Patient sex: M
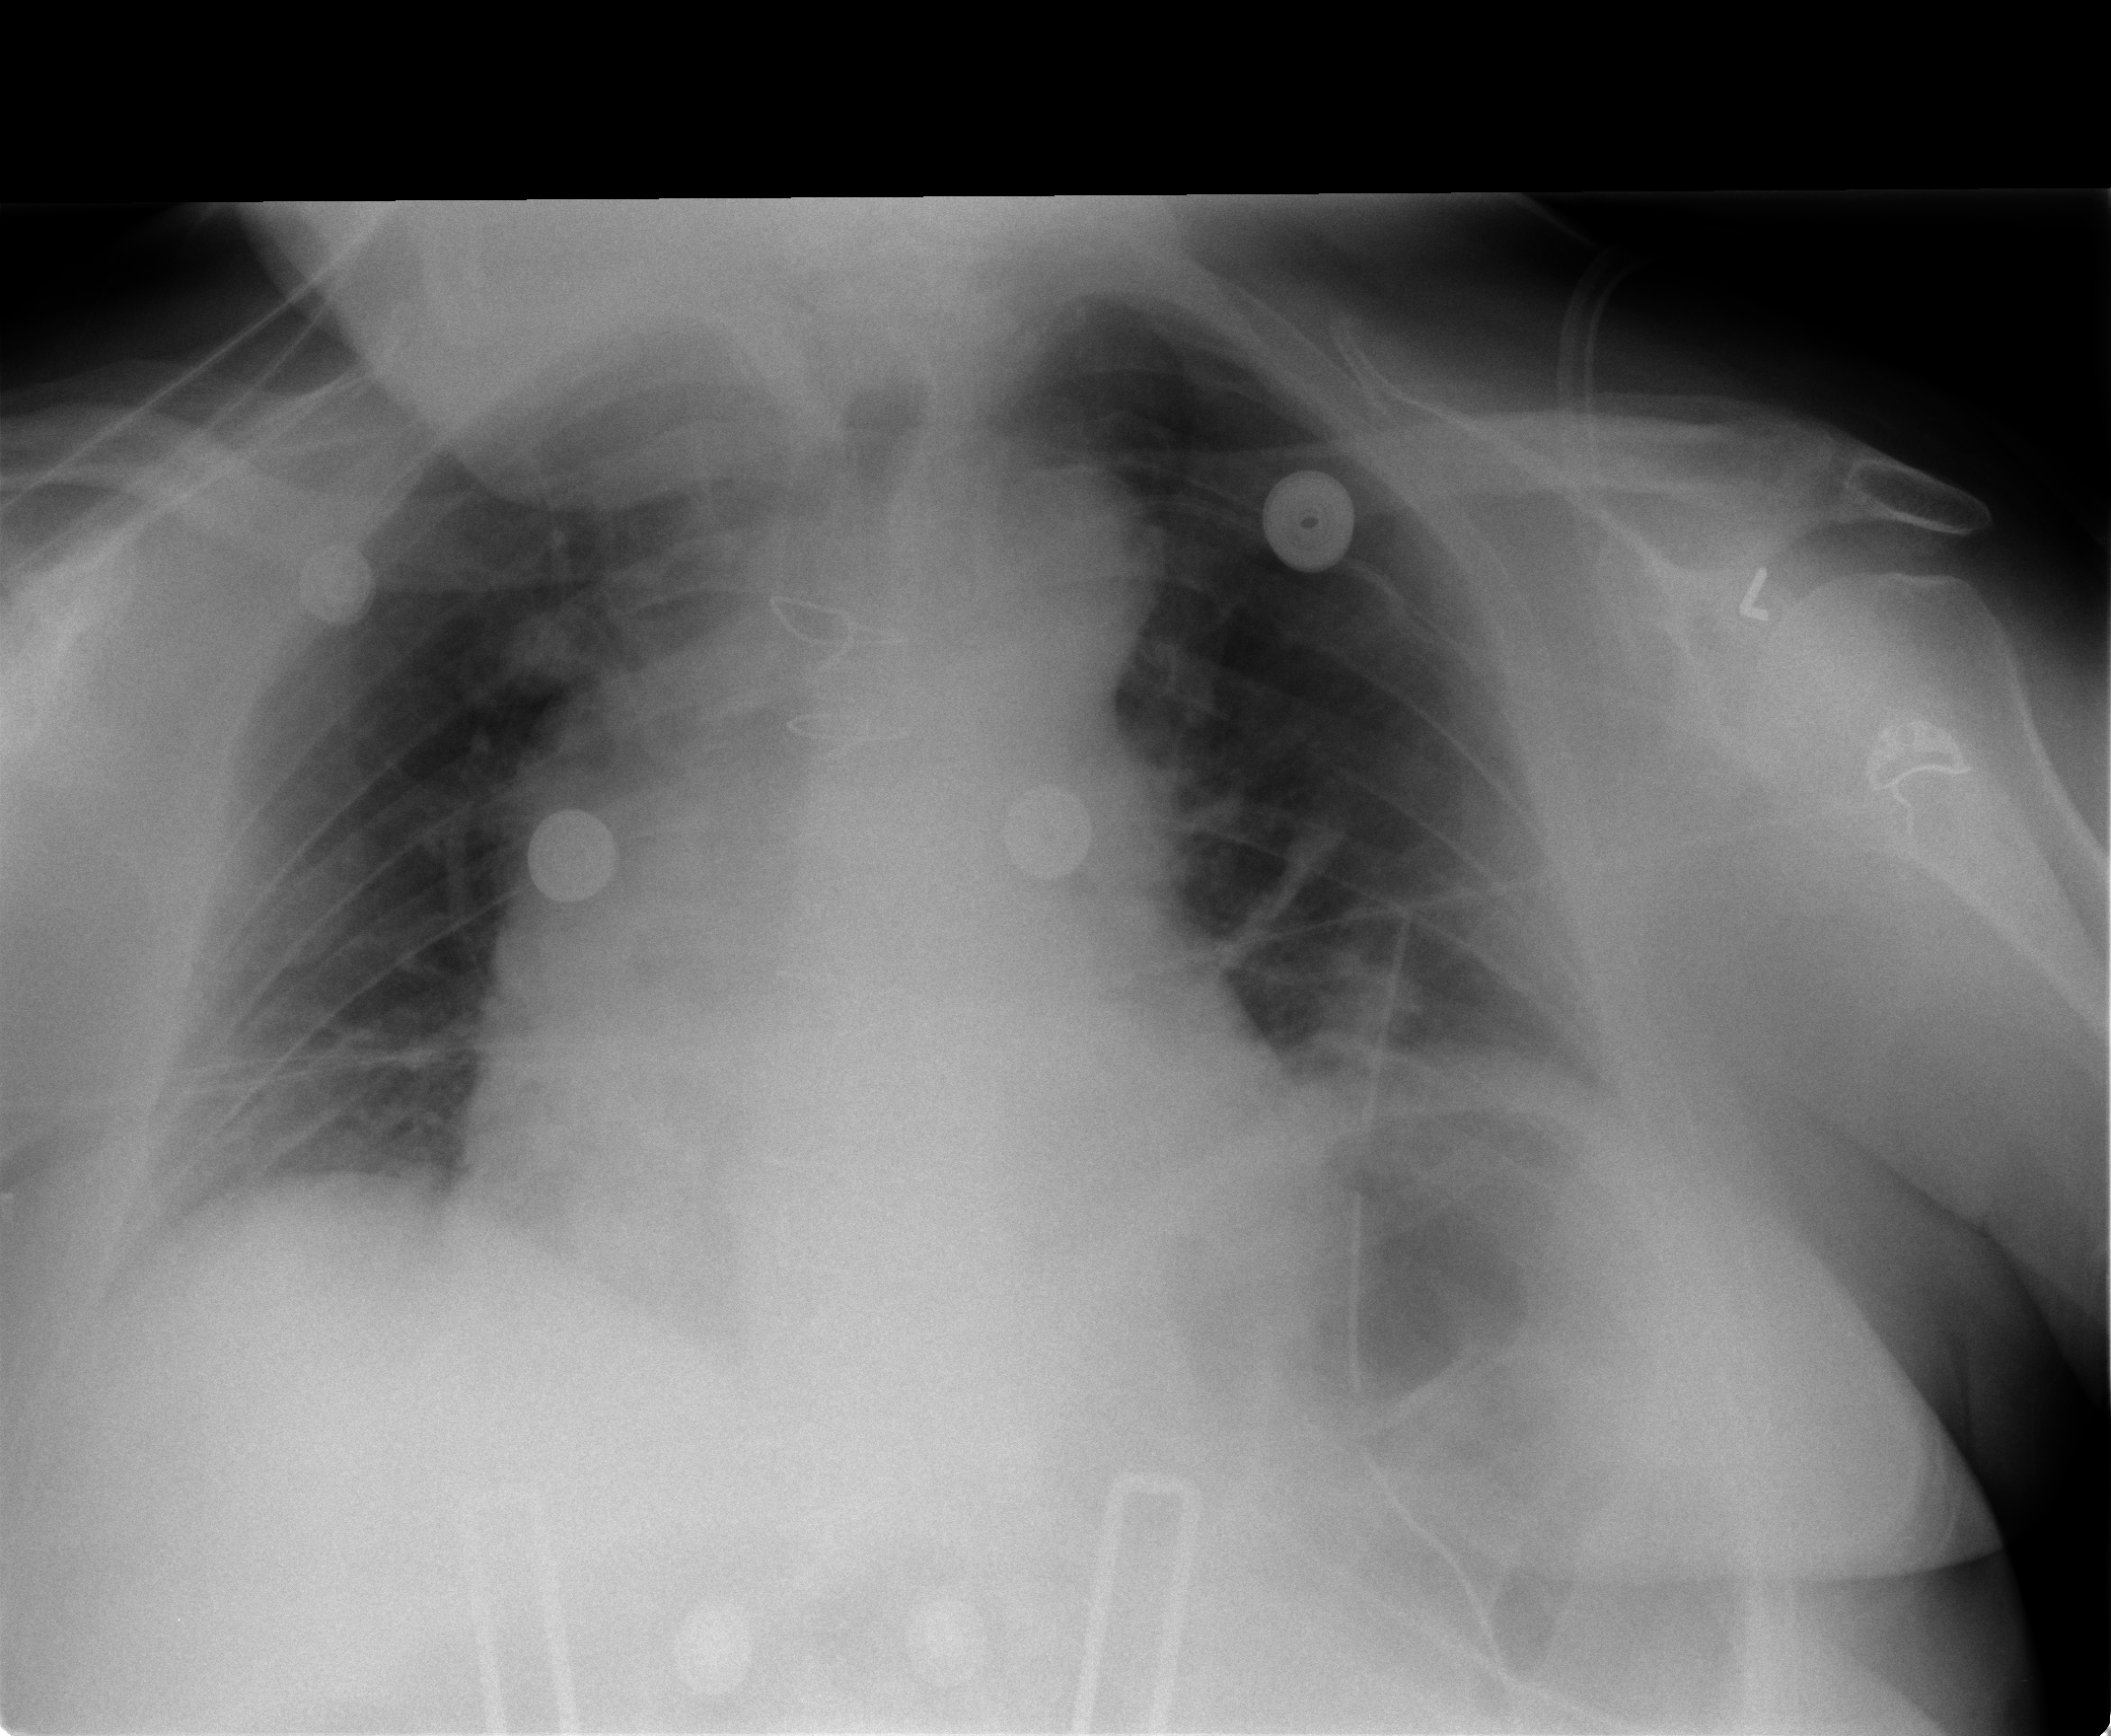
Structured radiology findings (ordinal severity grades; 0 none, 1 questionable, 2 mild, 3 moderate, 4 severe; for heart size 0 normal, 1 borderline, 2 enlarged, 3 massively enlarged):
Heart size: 2
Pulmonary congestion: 1
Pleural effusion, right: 1
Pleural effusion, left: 1
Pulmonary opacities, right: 0
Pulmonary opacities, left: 0
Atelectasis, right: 0
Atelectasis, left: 2